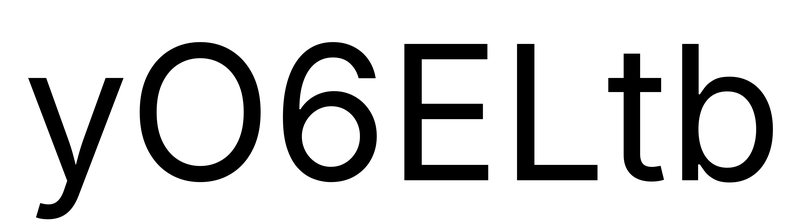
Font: Inter_Regular